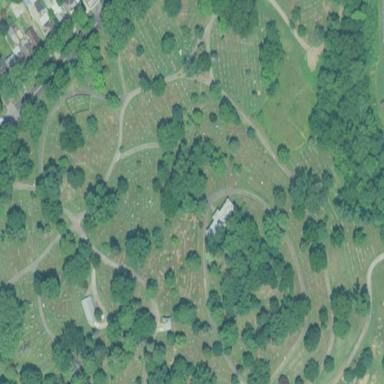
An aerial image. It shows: Cemetery.